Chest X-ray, PA view. Patient: 30 years old, sex M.
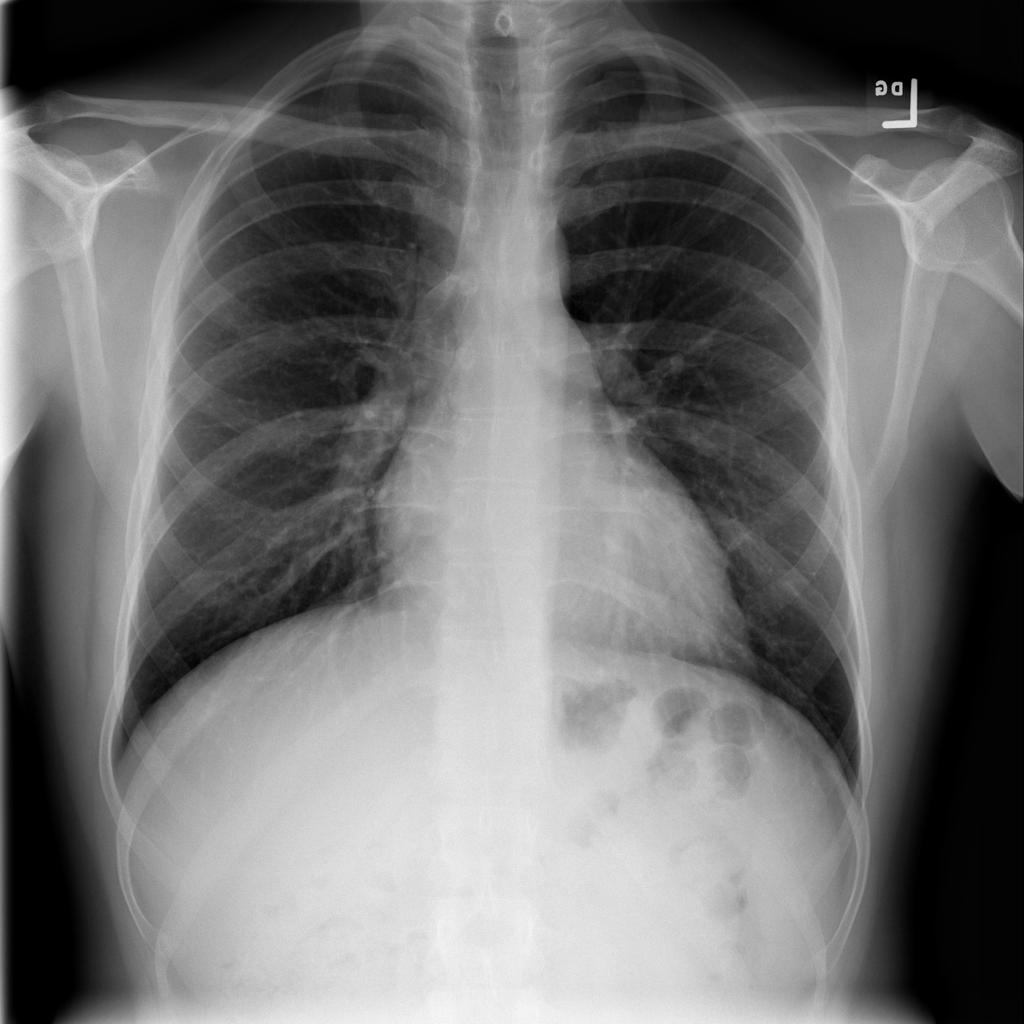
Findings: No Finding